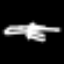
Label: fork